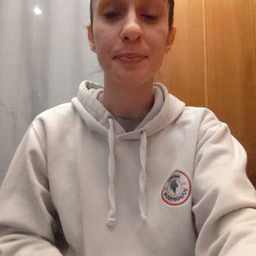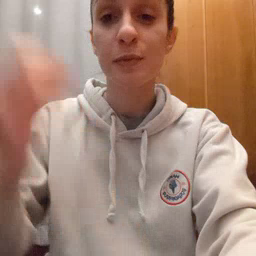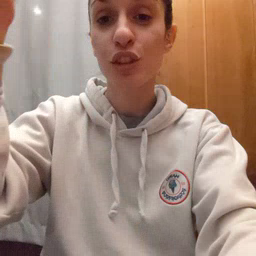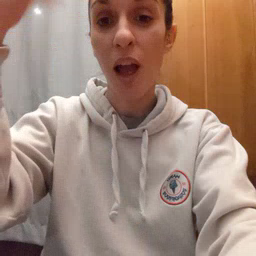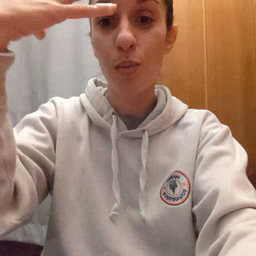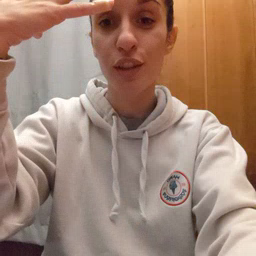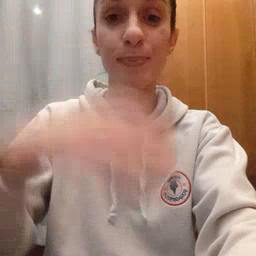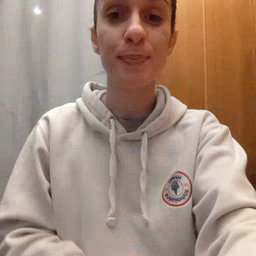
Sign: shower